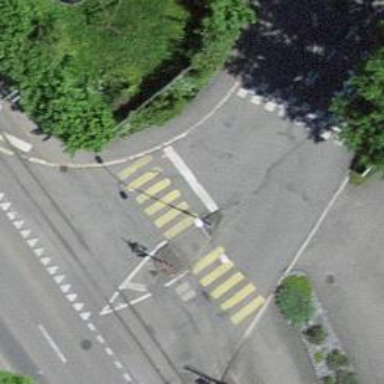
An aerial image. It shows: Marked zebra crossing with pedestrian island.